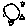
Label: sun